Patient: sex M, age 48
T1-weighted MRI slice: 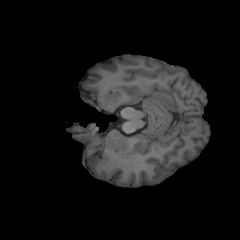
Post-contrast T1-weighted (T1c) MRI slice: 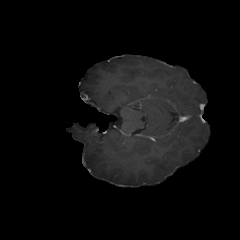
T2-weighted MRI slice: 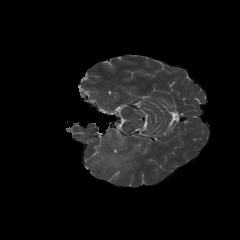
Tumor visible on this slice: yes
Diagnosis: Oligodendroglioma, IDH-mutant, 1p/19q-codeleted
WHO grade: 2